Question: I could use some help interpreting results from the Instruments Leaks tool. This is for an iPhone app that I am writing. This is using XCode 4.2 and Instruments 4.2, if it makes a difference.
After running the tool, I get a list of leaked objects. When I examine the details of one these objects, it shows what I assume to be a history of what happened to the object. For example, it shows a sequence of: malloc, retain, release, retain, release, release. It also shows a resulting reference count of 0. See the picture for a screenshot.

So my question is: why does Leaks think this is memory leak, and what do I need to do to fix that?
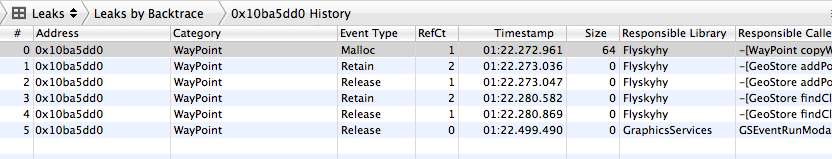
Answer: Check the -dealloc method for your Waypoint and make sure it is calling [super dealloc].